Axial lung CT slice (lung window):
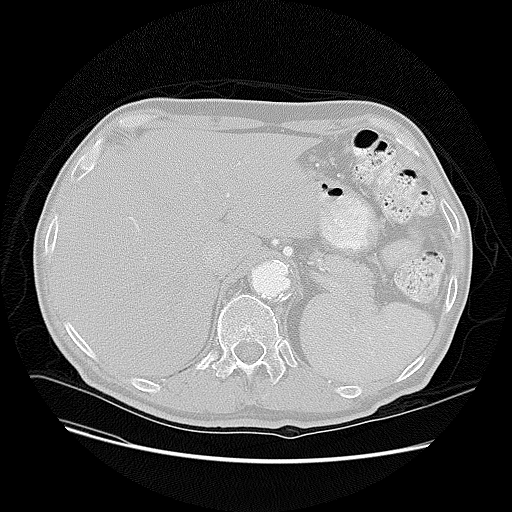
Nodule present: no